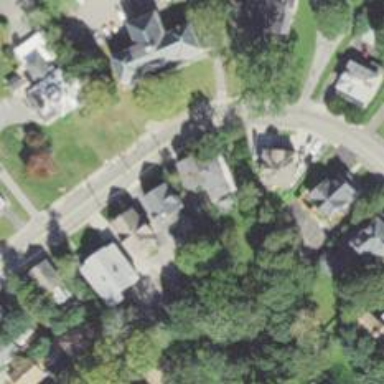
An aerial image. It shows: Residential driveway used as service road.